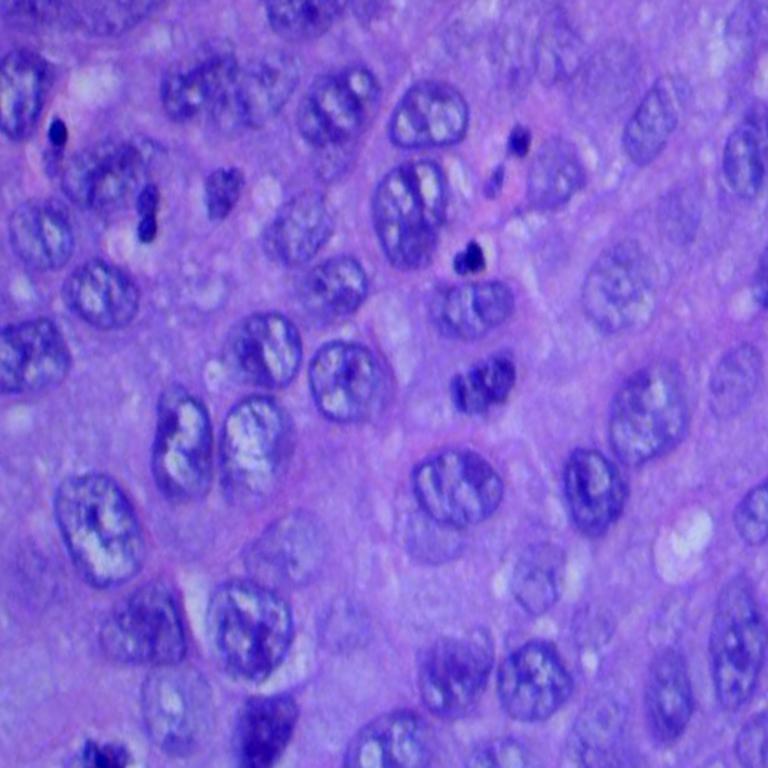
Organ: lung
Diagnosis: squamous carcinomas